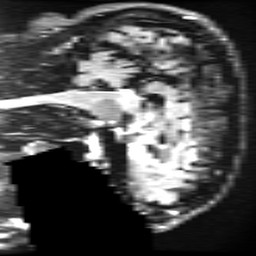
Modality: FLAIR
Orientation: sagittal
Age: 55
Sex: male
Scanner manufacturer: ge
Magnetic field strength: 3 T
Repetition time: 11 s
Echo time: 0.1497 s